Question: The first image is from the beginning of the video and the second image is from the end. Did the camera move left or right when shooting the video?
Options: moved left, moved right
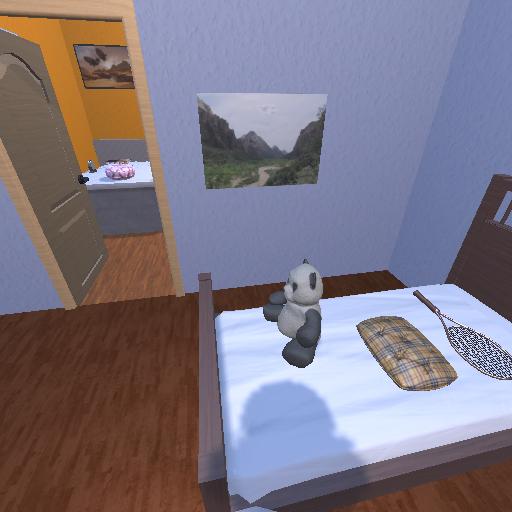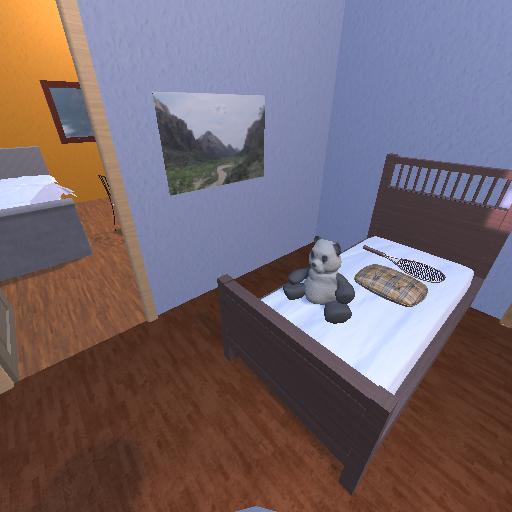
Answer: moved left